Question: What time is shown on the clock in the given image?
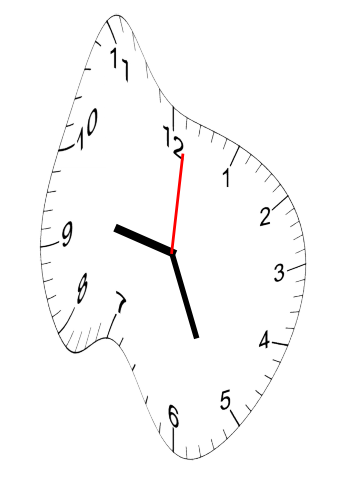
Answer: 09:26:01